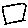
Label: square